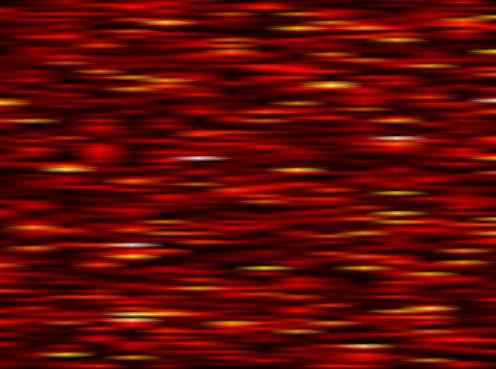
Label: OFDM